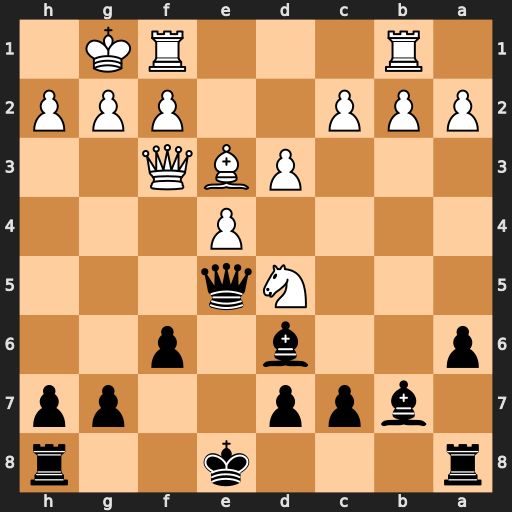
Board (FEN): r3k2r/1bpp2pp/p2b1p2/3Nq3/4P3/3PBQ2/PPP2PPP/1R3RK1
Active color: b
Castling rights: kq
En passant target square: -
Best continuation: Qxh2#